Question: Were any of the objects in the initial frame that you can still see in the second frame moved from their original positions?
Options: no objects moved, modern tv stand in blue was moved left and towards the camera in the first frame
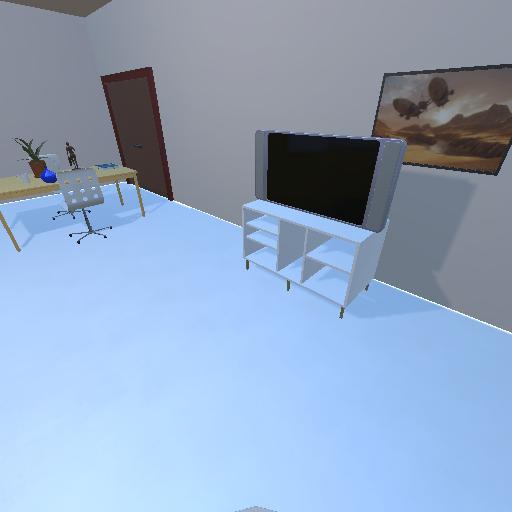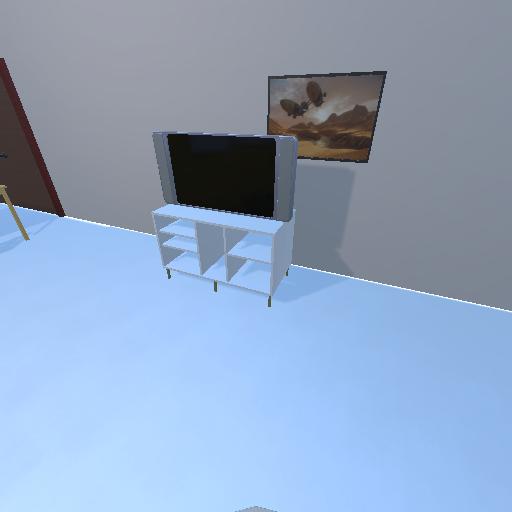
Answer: no objects moved